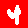
Digit: 4